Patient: sex F, age 63
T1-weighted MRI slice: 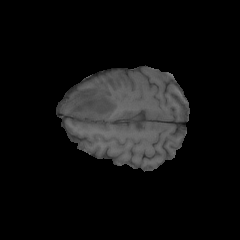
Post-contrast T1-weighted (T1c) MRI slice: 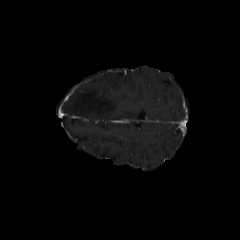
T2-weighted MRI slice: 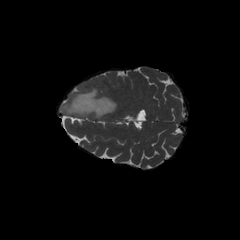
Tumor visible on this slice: yes
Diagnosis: Glioblastoma, IDH-wildtype
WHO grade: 4